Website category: book
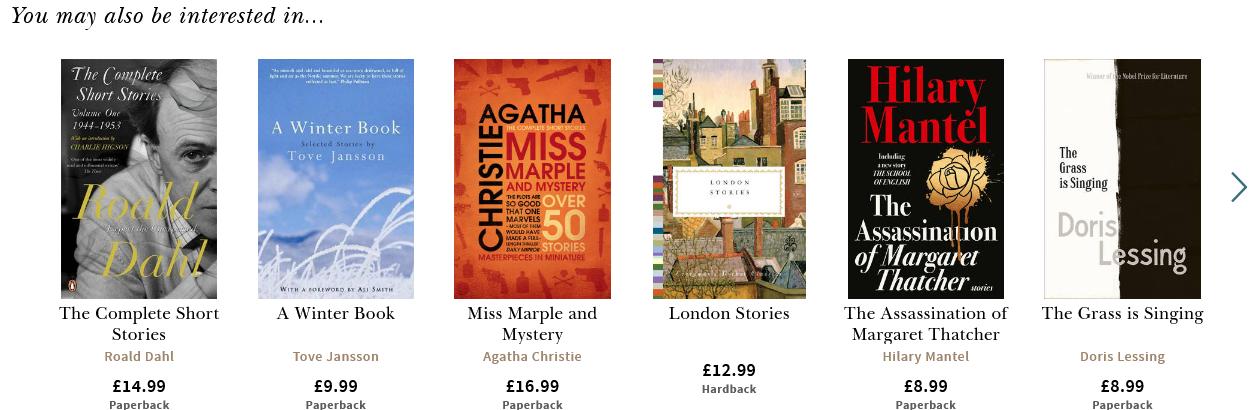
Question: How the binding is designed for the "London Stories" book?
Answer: Hardback

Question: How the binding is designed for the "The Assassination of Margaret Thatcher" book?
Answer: Paperback

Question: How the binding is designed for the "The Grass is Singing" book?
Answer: Paperback

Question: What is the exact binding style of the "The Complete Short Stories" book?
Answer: Paperback

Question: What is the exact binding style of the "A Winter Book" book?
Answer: Paperback

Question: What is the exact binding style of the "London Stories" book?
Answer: Hardback

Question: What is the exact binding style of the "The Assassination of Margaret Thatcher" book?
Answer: Paperback

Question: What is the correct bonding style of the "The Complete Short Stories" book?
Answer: Paperback

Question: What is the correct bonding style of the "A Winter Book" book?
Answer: Paperback

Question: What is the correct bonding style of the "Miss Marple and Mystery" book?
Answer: Paperback

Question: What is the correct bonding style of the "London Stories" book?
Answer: Hardback

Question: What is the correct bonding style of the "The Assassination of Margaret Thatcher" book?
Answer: Paperback

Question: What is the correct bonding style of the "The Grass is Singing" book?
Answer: Paperback

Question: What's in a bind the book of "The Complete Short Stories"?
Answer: Paperback

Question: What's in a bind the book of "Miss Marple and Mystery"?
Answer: Paperback

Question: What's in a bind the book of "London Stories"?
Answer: Hardback

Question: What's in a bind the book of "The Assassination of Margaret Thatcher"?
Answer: Paperback

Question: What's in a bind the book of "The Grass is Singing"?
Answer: Paperback

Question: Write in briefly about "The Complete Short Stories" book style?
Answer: Paperback

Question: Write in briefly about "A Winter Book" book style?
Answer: Paperback

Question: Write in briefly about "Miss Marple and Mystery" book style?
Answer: Paperback

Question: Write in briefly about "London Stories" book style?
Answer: Hardback

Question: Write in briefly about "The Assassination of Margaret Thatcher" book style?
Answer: Paperback

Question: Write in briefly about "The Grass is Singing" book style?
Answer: Paperback

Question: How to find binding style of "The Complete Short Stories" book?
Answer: Paperback

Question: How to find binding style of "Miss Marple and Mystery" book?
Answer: Paperback

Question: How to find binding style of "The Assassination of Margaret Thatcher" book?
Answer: Paperback

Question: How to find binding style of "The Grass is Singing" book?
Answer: Paperback